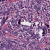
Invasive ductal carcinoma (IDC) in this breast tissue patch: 1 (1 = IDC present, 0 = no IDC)